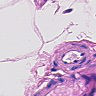
Metastatic tissue present: no